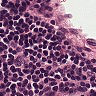
Metastatic tissue present: no